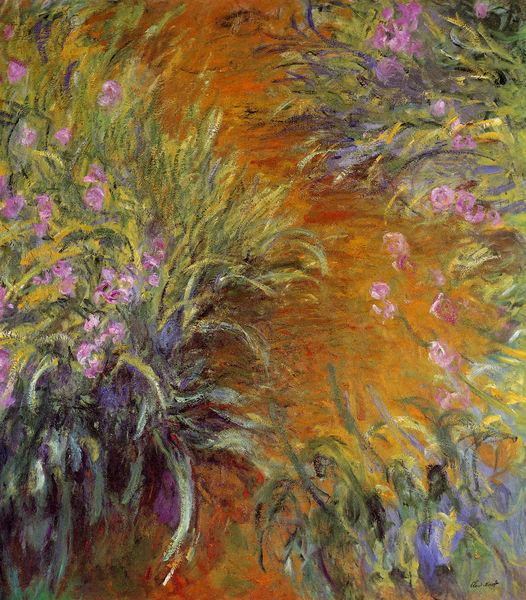
Titel: Les Iris, Schwertlilien
Künstler: Claude Monet
Institution: The Walter H. and Leonore Annenberg Collection
Schlagwörter: blau, blätter, gemälde, schatten, gelb, grün, impressionismus, ocker, sand, ausschnitt, blume, blumen, braun, bunt, frankreich, hell, licht, orange, pastell, renoir, strasse, weiss, zeichnung, blüten, gras, rot, weg, wiese, wand, gräser, pfad, pflanzen, rosa, garten, stillleben, sommer, welle, lehm, farben, lila, violett, van gogh, monet, lavendel, frühling, flieder, stiele, stengel, iris, beet, stauden, veilchen, lilien, schwertlilien, gartenweg, impresionist, naturalist, fülle, orchideen, blumen impressionist degas, farbgemälde, aweg, innerlichkeit